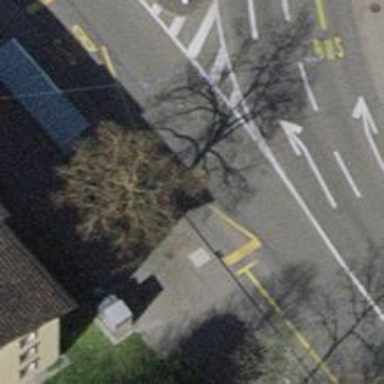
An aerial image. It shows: Avenue lined with trees.